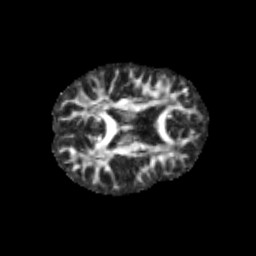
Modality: FA
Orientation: axial
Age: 11
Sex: male
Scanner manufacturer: siemens
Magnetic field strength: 3 T
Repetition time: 3.8 s
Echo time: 0.07 s